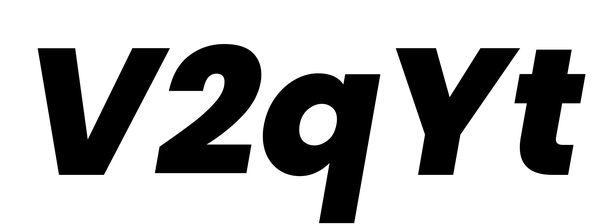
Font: Poppins-ExtraBoldItalic